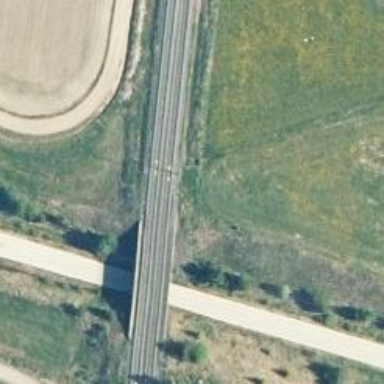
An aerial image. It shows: Bridge with continuous railway tracks that are electrified through contact line.